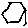
Label: hexagon